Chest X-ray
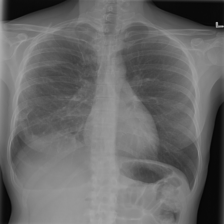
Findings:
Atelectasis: negative
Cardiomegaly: negative
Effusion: negative
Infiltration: negative
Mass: negative
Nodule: positive
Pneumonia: negative
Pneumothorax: positive
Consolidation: negative
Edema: negative
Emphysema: negative
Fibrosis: negative
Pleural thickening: negative
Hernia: negative